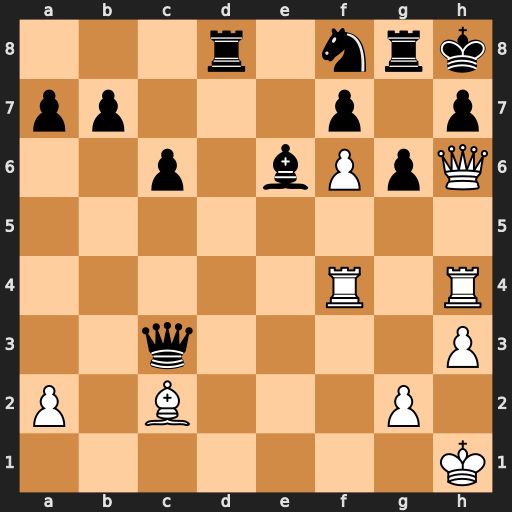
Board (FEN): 3r1nrk/pp3p1p/2p1bPpQ/8/5R1R/2q4P/P1B3P1/7K
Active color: w
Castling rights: -
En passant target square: -
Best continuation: Qxh7+ Nxh7 Rxh7+ Kxh7 Rh4#